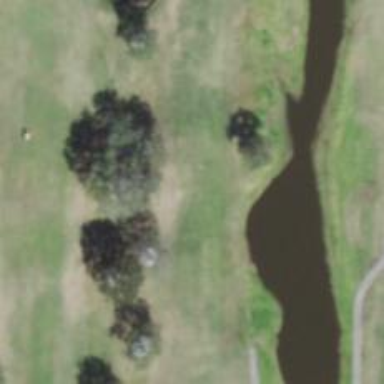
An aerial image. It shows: View of golf hole.